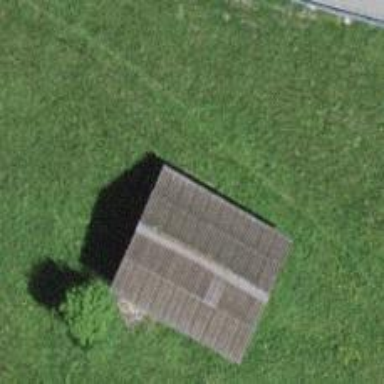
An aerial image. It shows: Stable building.